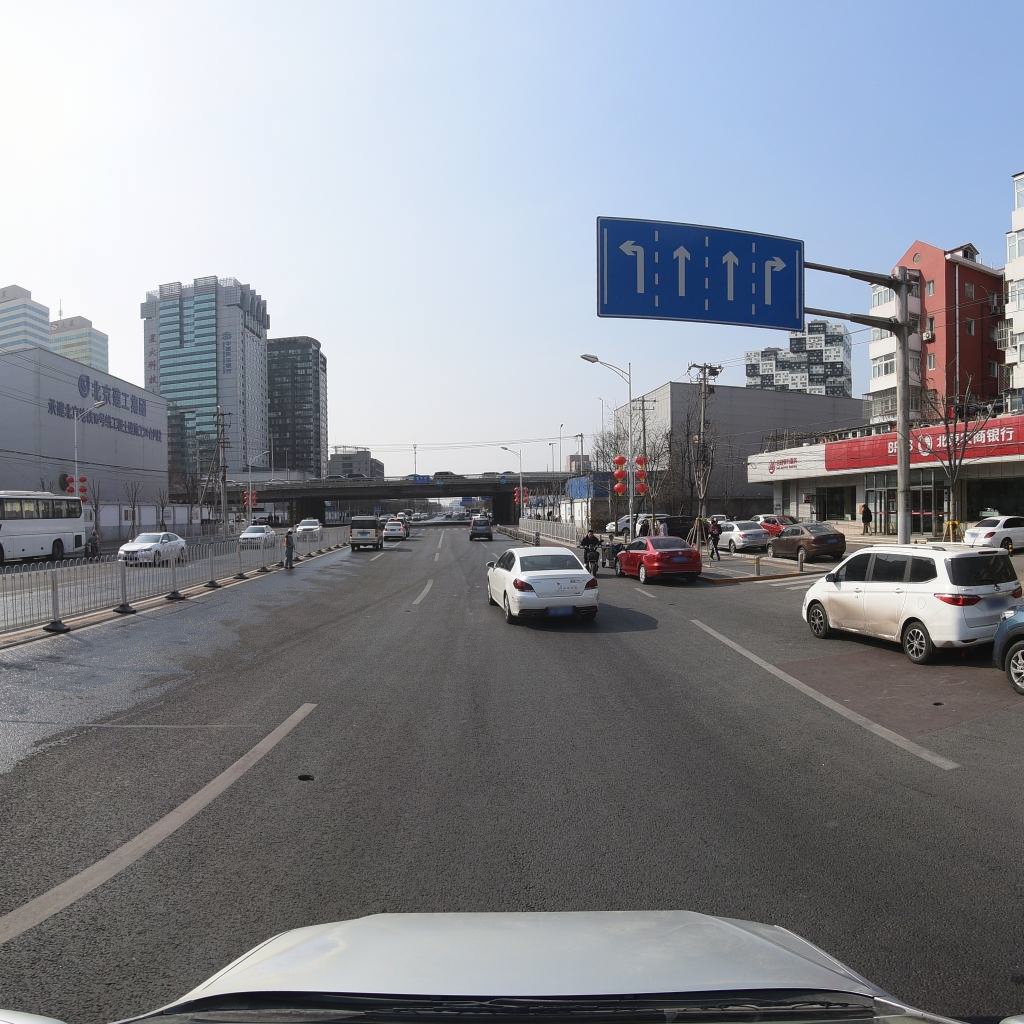
Region: Fengtai
Road damage annotations: longitudinal crack, transverse crack, transverse patch, pothole